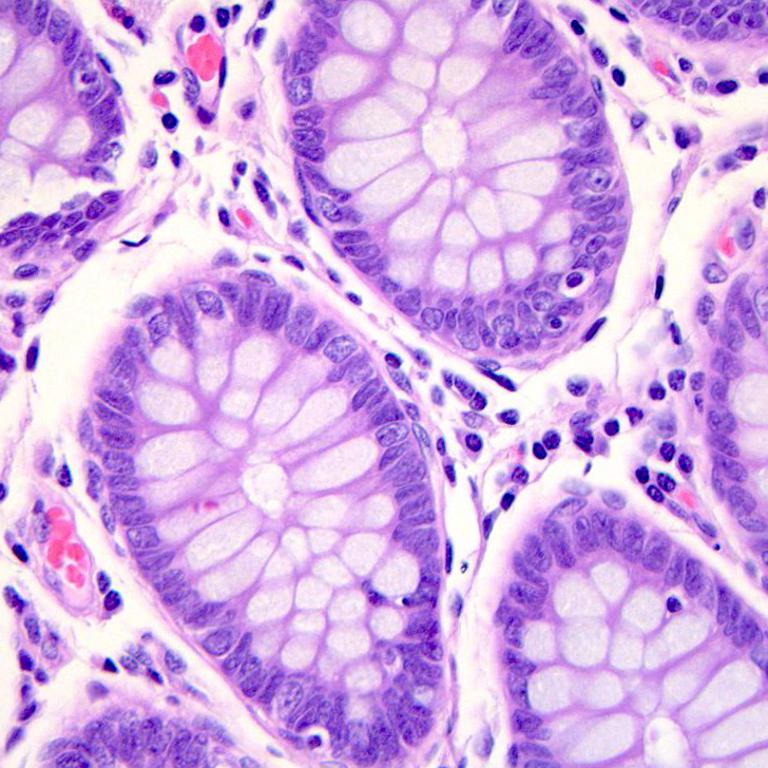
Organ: colon
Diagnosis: benign